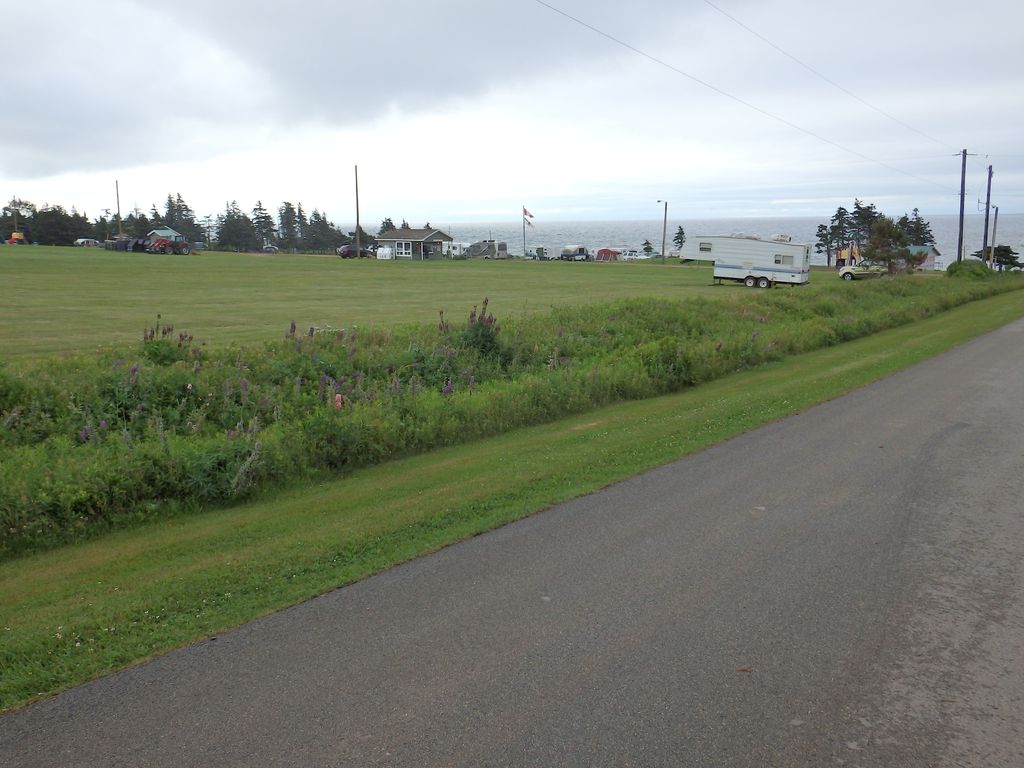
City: charlottetown